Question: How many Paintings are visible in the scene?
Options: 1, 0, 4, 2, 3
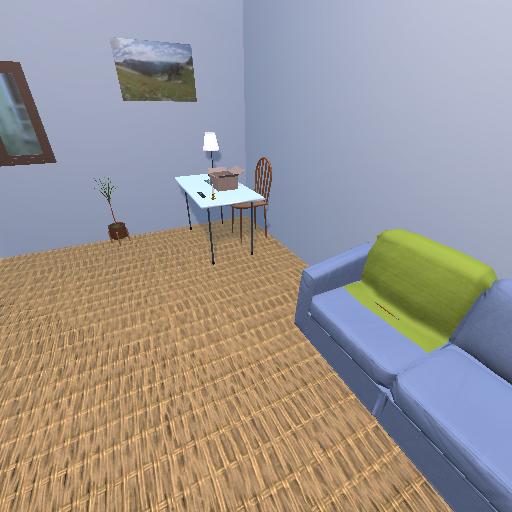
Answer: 1